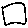
Label: square